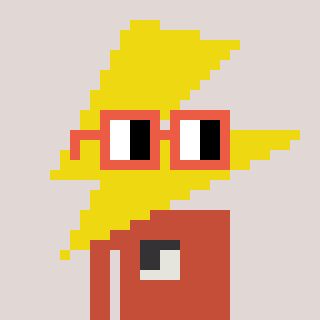
a pixel art character with square orange glasses, a lightning bolt-shaped head and a rust-colored body on a warm background